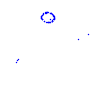
Particle: pion